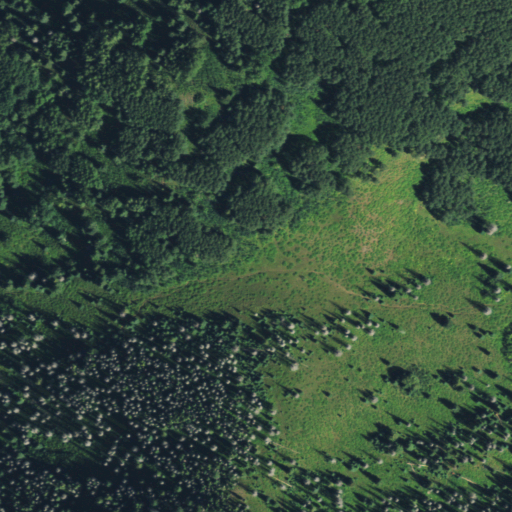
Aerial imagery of gap in Colorado named Windy Pass containing deciduous forest, evergreen forest, grassland, and mixed forest